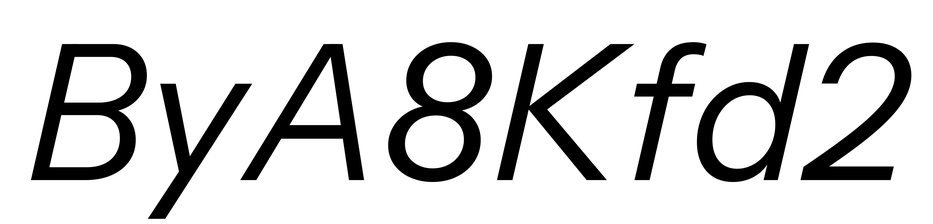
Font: InstrumentSans-Italic_Italic